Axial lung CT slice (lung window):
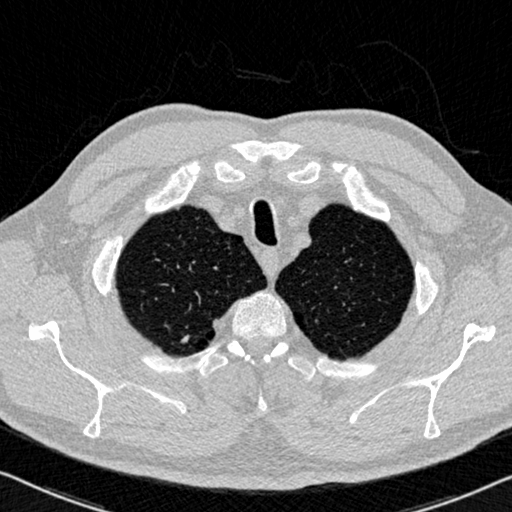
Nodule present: yes
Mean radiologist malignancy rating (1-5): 2